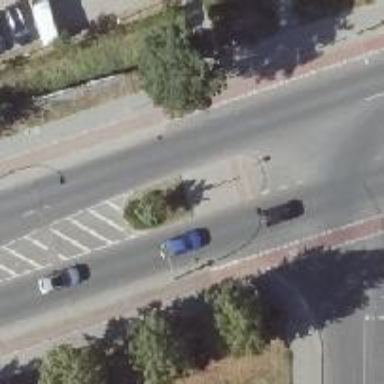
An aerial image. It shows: Uncontrolled crossing with pedestrian island.